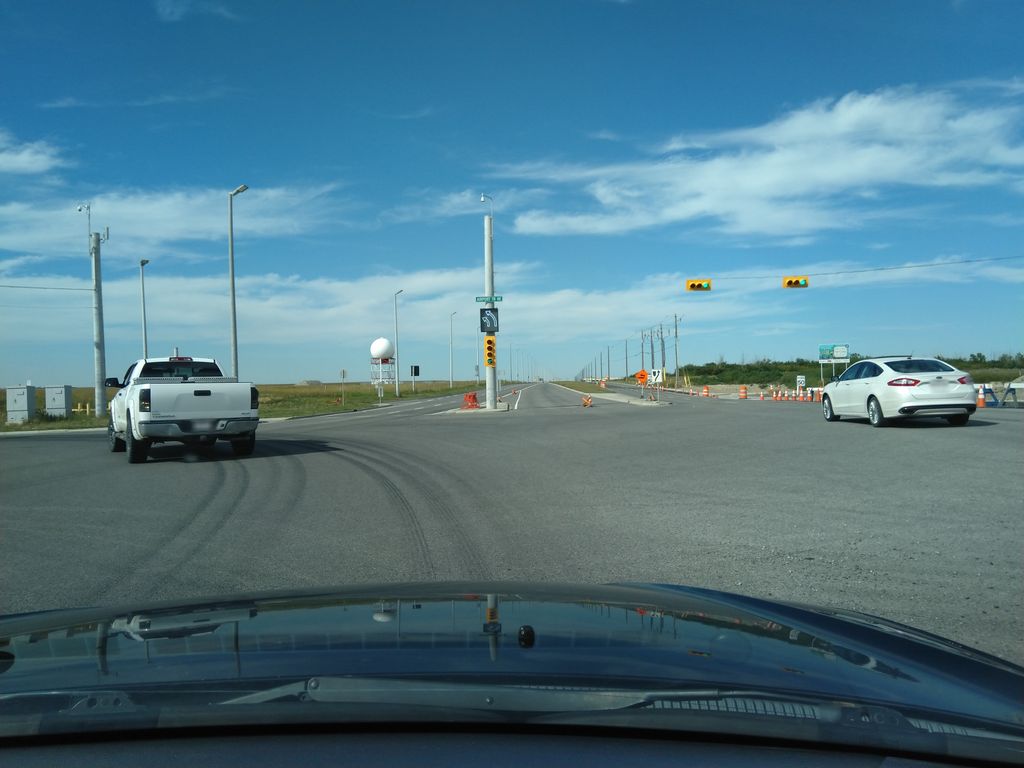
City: calgary